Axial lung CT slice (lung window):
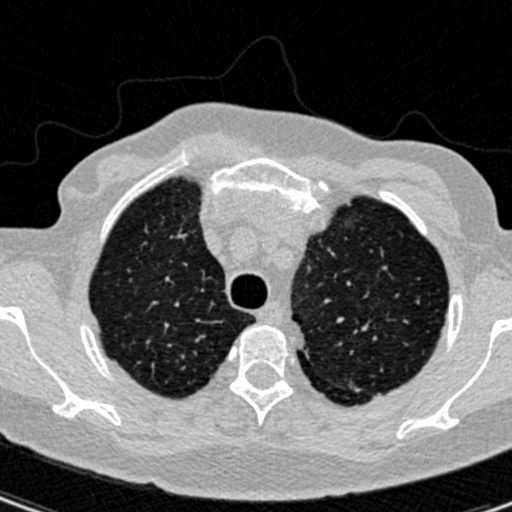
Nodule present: no